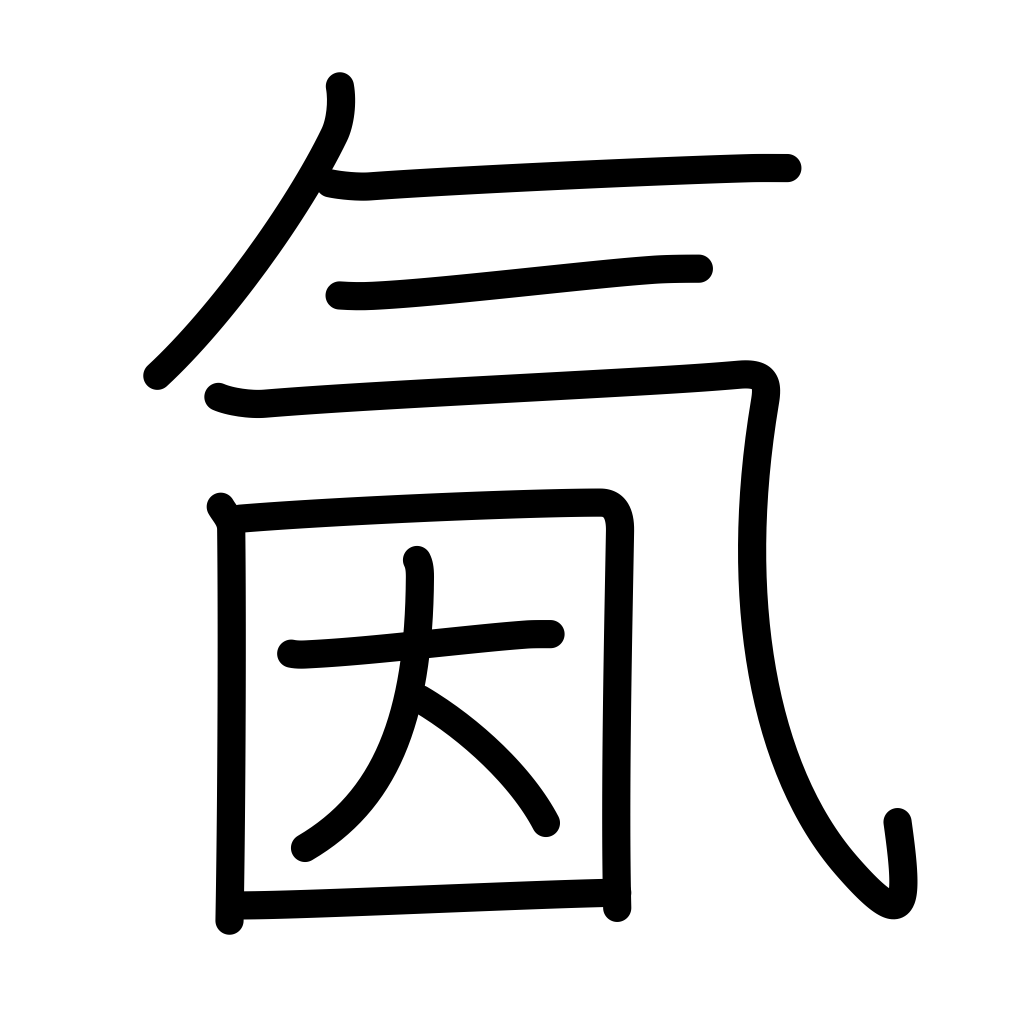
Meaning: spirited